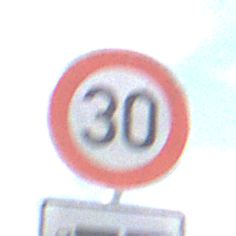
Verkehrszeichen: Geschwindigkeit30
Zusatzzeichen unten: HinweisDurchSinnbild16
Umgebung: Outdoor, Nature
Tageszeit: Midday
Wetter: PartlyCloudy
Licht: Natural
Jahreszeit: NotSpecified
Kontrast: HighContrast